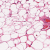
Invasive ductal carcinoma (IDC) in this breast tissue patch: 0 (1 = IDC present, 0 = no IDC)